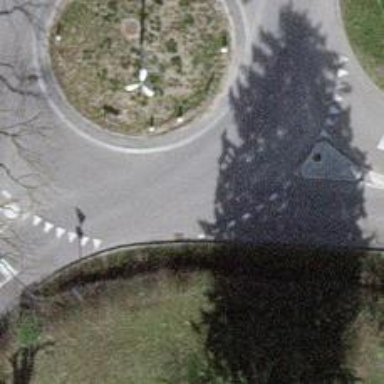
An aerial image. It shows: Tertiary road that leads to roundabout.